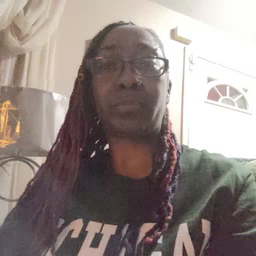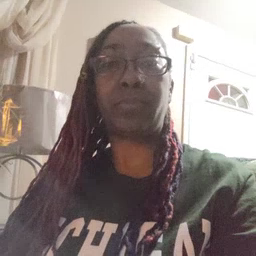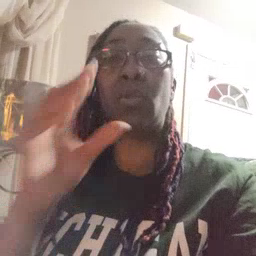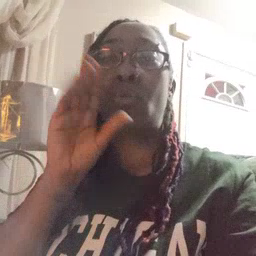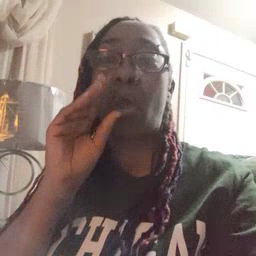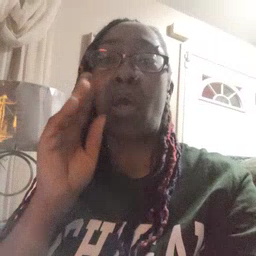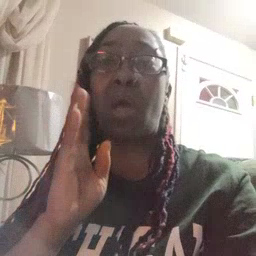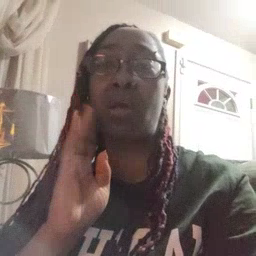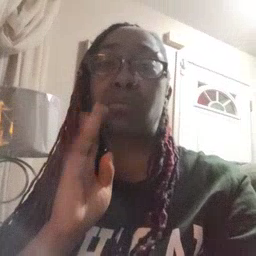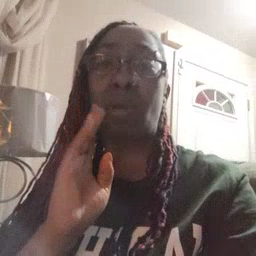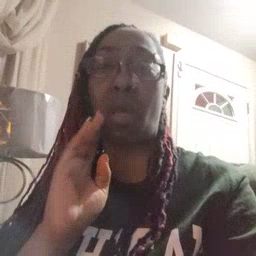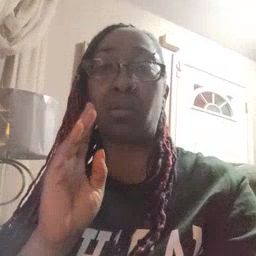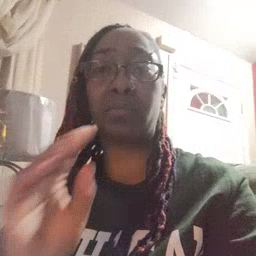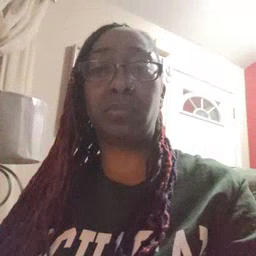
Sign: talk